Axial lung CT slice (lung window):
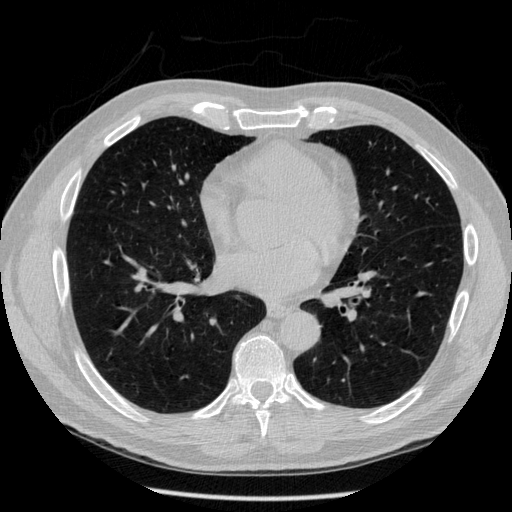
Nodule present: no